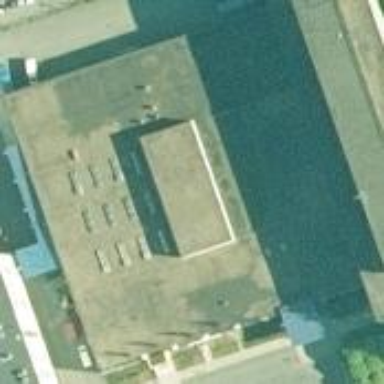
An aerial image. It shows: Part of building.